Interaction volume radius: 5 \u00c5
Interaction volume height: 15 \u00c5
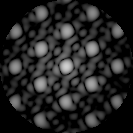
Disorder parameter: 0.08754